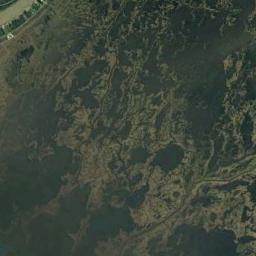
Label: wetland